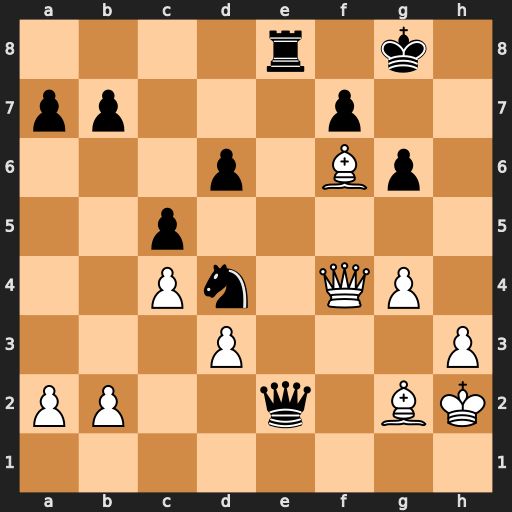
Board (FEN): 4r1k1/pp3p2/3p1Bp1/2p5/2Pn1QP1/3P3P/PP2q1BK/8
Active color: w
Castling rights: -
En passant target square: -
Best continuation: Qh6 Nf3+ Kg3 Qe1+ Kxf3 Qe2+ Kg3 Qe3+ Qxe3